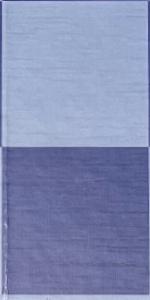
Label: Empty